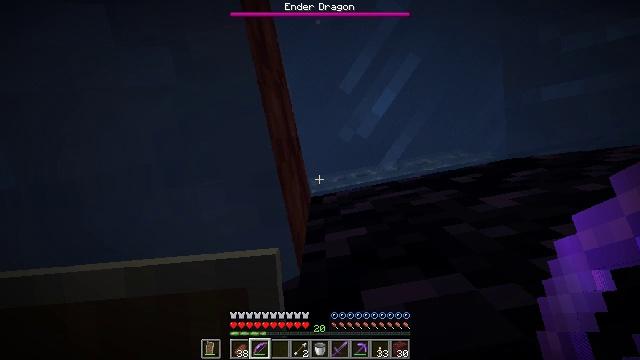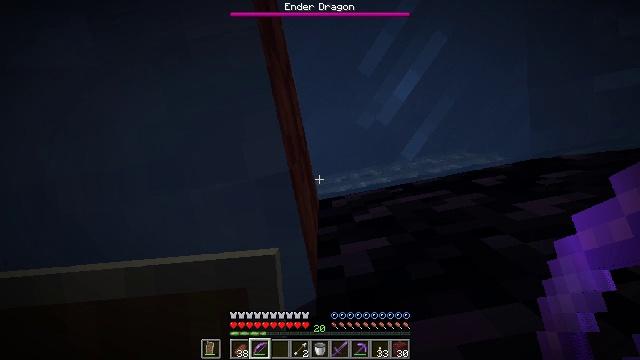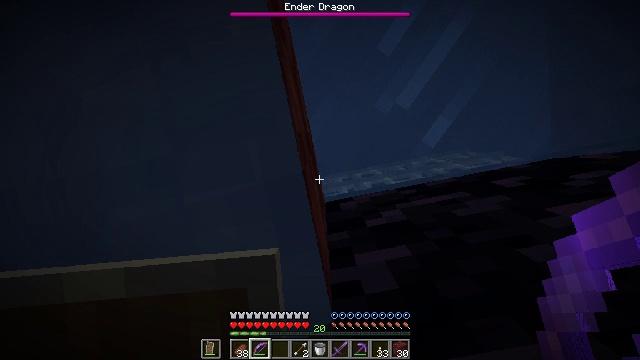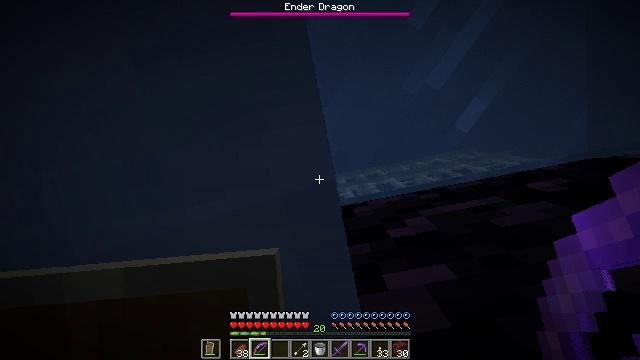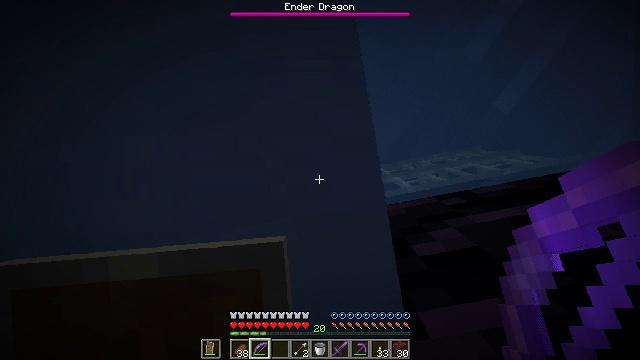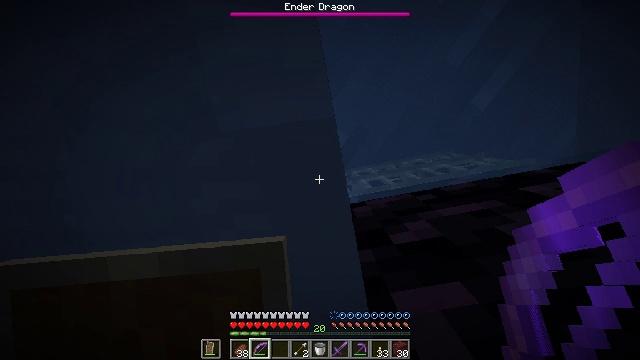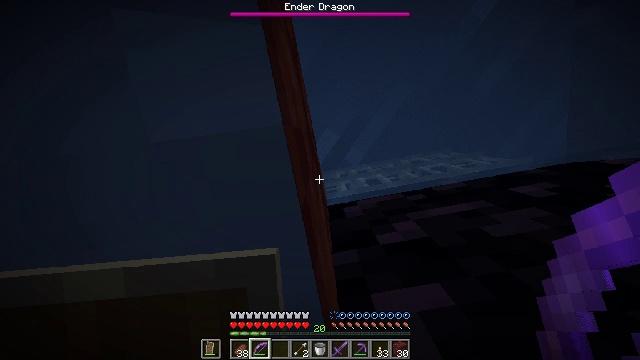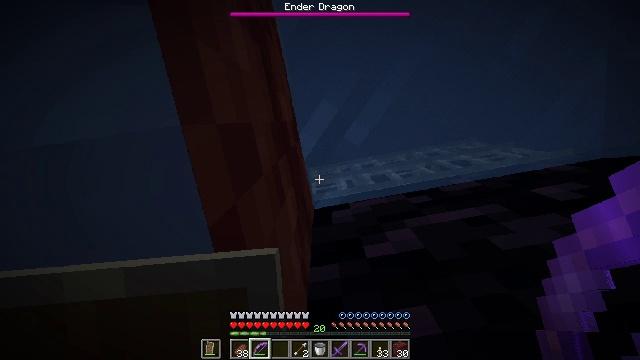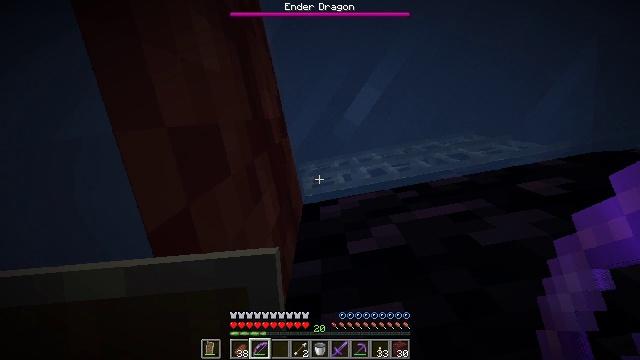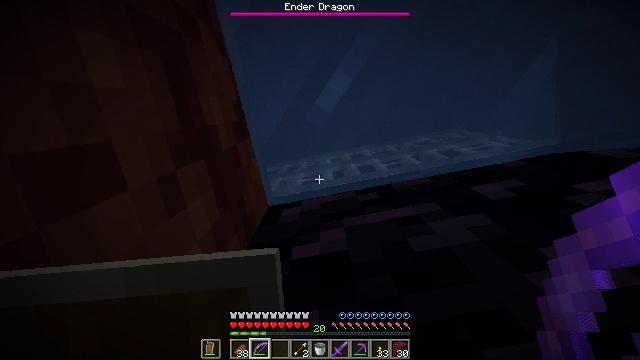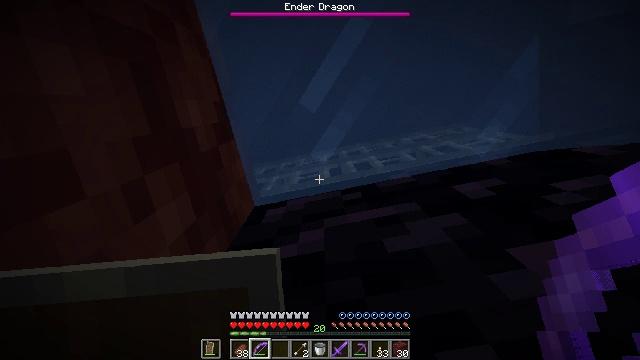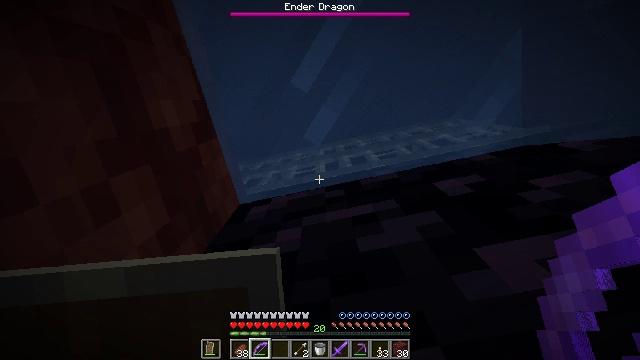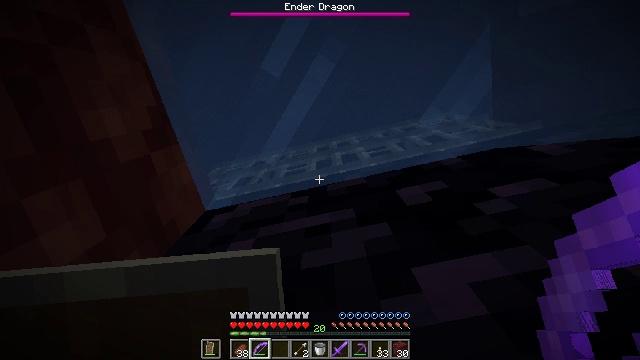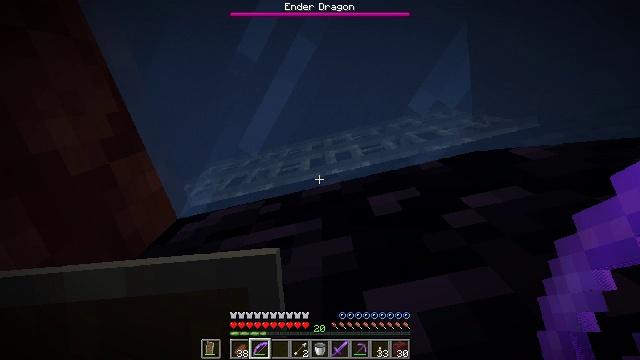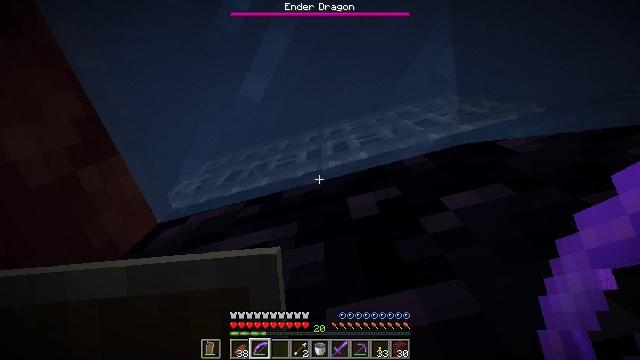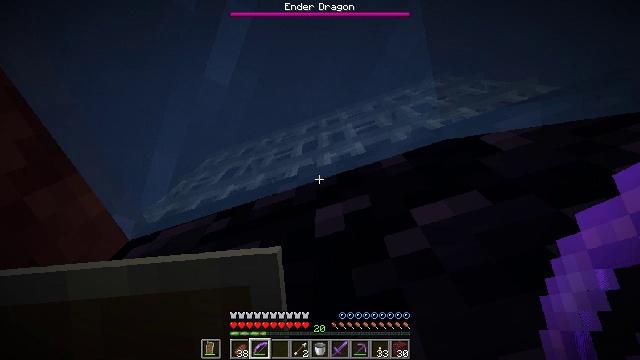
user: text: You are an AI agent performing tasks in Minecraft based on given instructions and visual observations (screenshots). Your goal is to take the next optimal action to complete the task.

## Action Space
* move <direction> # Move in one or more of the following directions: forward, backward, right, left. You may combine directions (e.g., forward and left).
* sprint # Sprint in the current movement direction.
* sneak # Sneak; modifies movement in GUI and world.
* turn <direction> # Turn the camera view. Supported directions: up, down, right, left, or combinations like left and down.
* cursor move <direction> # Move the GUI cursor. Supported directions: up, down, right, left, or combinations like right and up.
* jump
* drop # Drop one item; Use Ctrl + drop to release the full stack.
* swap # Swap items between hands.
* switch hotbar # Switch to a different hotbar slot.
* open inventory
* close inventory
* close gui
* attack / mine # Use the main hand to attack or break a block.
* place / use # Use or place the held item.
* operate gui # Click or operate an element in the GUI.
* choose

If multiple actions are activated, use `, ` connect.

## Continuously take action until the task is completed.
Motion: motion action
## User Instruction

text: Attack the iron bars to collect them.
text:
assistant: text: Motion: move forward, jump
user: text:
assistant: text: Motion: move forward, jump
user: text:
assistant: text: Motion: move forward, jump
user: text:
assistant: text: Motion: move forward and move right, jump
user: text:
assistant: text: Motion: move forward and move right, jump
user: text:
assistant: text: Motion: move forward and move right, jump
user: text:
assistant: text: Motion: move forward and move right, jump
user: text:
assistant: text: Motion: move forward and move right, turn down, jump
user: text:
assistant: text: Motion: move forward and move right, jump
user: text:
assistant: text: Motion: move forward and move right, jump
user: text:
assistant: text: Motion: move forward and move right, turn down, jump
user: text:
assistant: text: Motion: move forward and move right, jump
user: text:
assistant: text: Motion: move forward and move right, jump
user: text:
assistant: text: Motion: move forward and move right, turn left and down, jump
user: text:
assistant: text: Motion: move forward and move right, turn left and down, jump
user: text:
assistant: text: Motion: move forward, turn left and down, jump
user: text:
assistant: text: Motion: move forward, turn left and down, jump
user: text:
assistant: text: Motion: move forward, turn left and down, jump
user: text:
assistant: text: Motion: move forward, turn left and down, jump
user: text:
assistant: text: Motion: move forward, turn left and down, jump
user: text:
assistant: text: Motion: move forward, turn left and down, jump
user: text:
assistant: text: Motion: move forward, turn left and down, jump
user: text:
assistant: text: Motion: move forward, turn left and down, jump
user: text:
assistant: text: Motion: move forward, turn left and down, jump
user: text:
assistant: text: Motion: move forward, turn left and down, jump
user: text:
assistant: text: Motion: move forward, turn down, jump
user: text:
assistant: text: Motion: move forward, turn down, jump
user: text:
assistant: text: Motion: move forward, turn down, jump
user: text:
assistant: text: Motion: move forward, turn down, jump
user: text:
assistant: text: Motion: move forward, turn down, jump